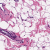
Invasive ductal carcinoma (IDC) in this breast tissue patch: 0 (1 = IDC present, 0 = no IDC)